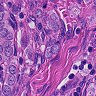
Metastatic tissue present: yes